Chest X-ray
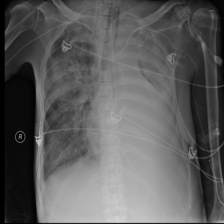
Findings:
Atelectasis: negative
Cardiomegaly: negative
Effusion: negative
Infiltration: negative
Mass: negative
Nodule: negative
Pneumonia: negative
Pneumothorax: negative
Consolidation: negative
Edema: negative
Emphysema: negative
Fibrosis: negative
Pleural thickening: positive
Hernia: negative